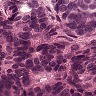
Metastatic tissue present: yes